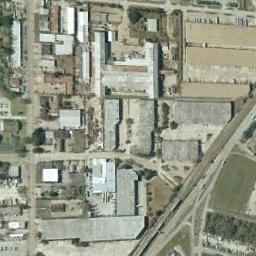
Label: industrial_area